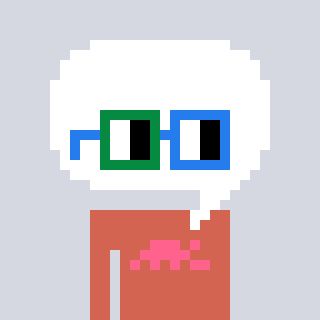
a pixel art character with square green and blue glasses, a speech bubble-shaped head and a peachy-colored body on a cool background